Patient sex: M
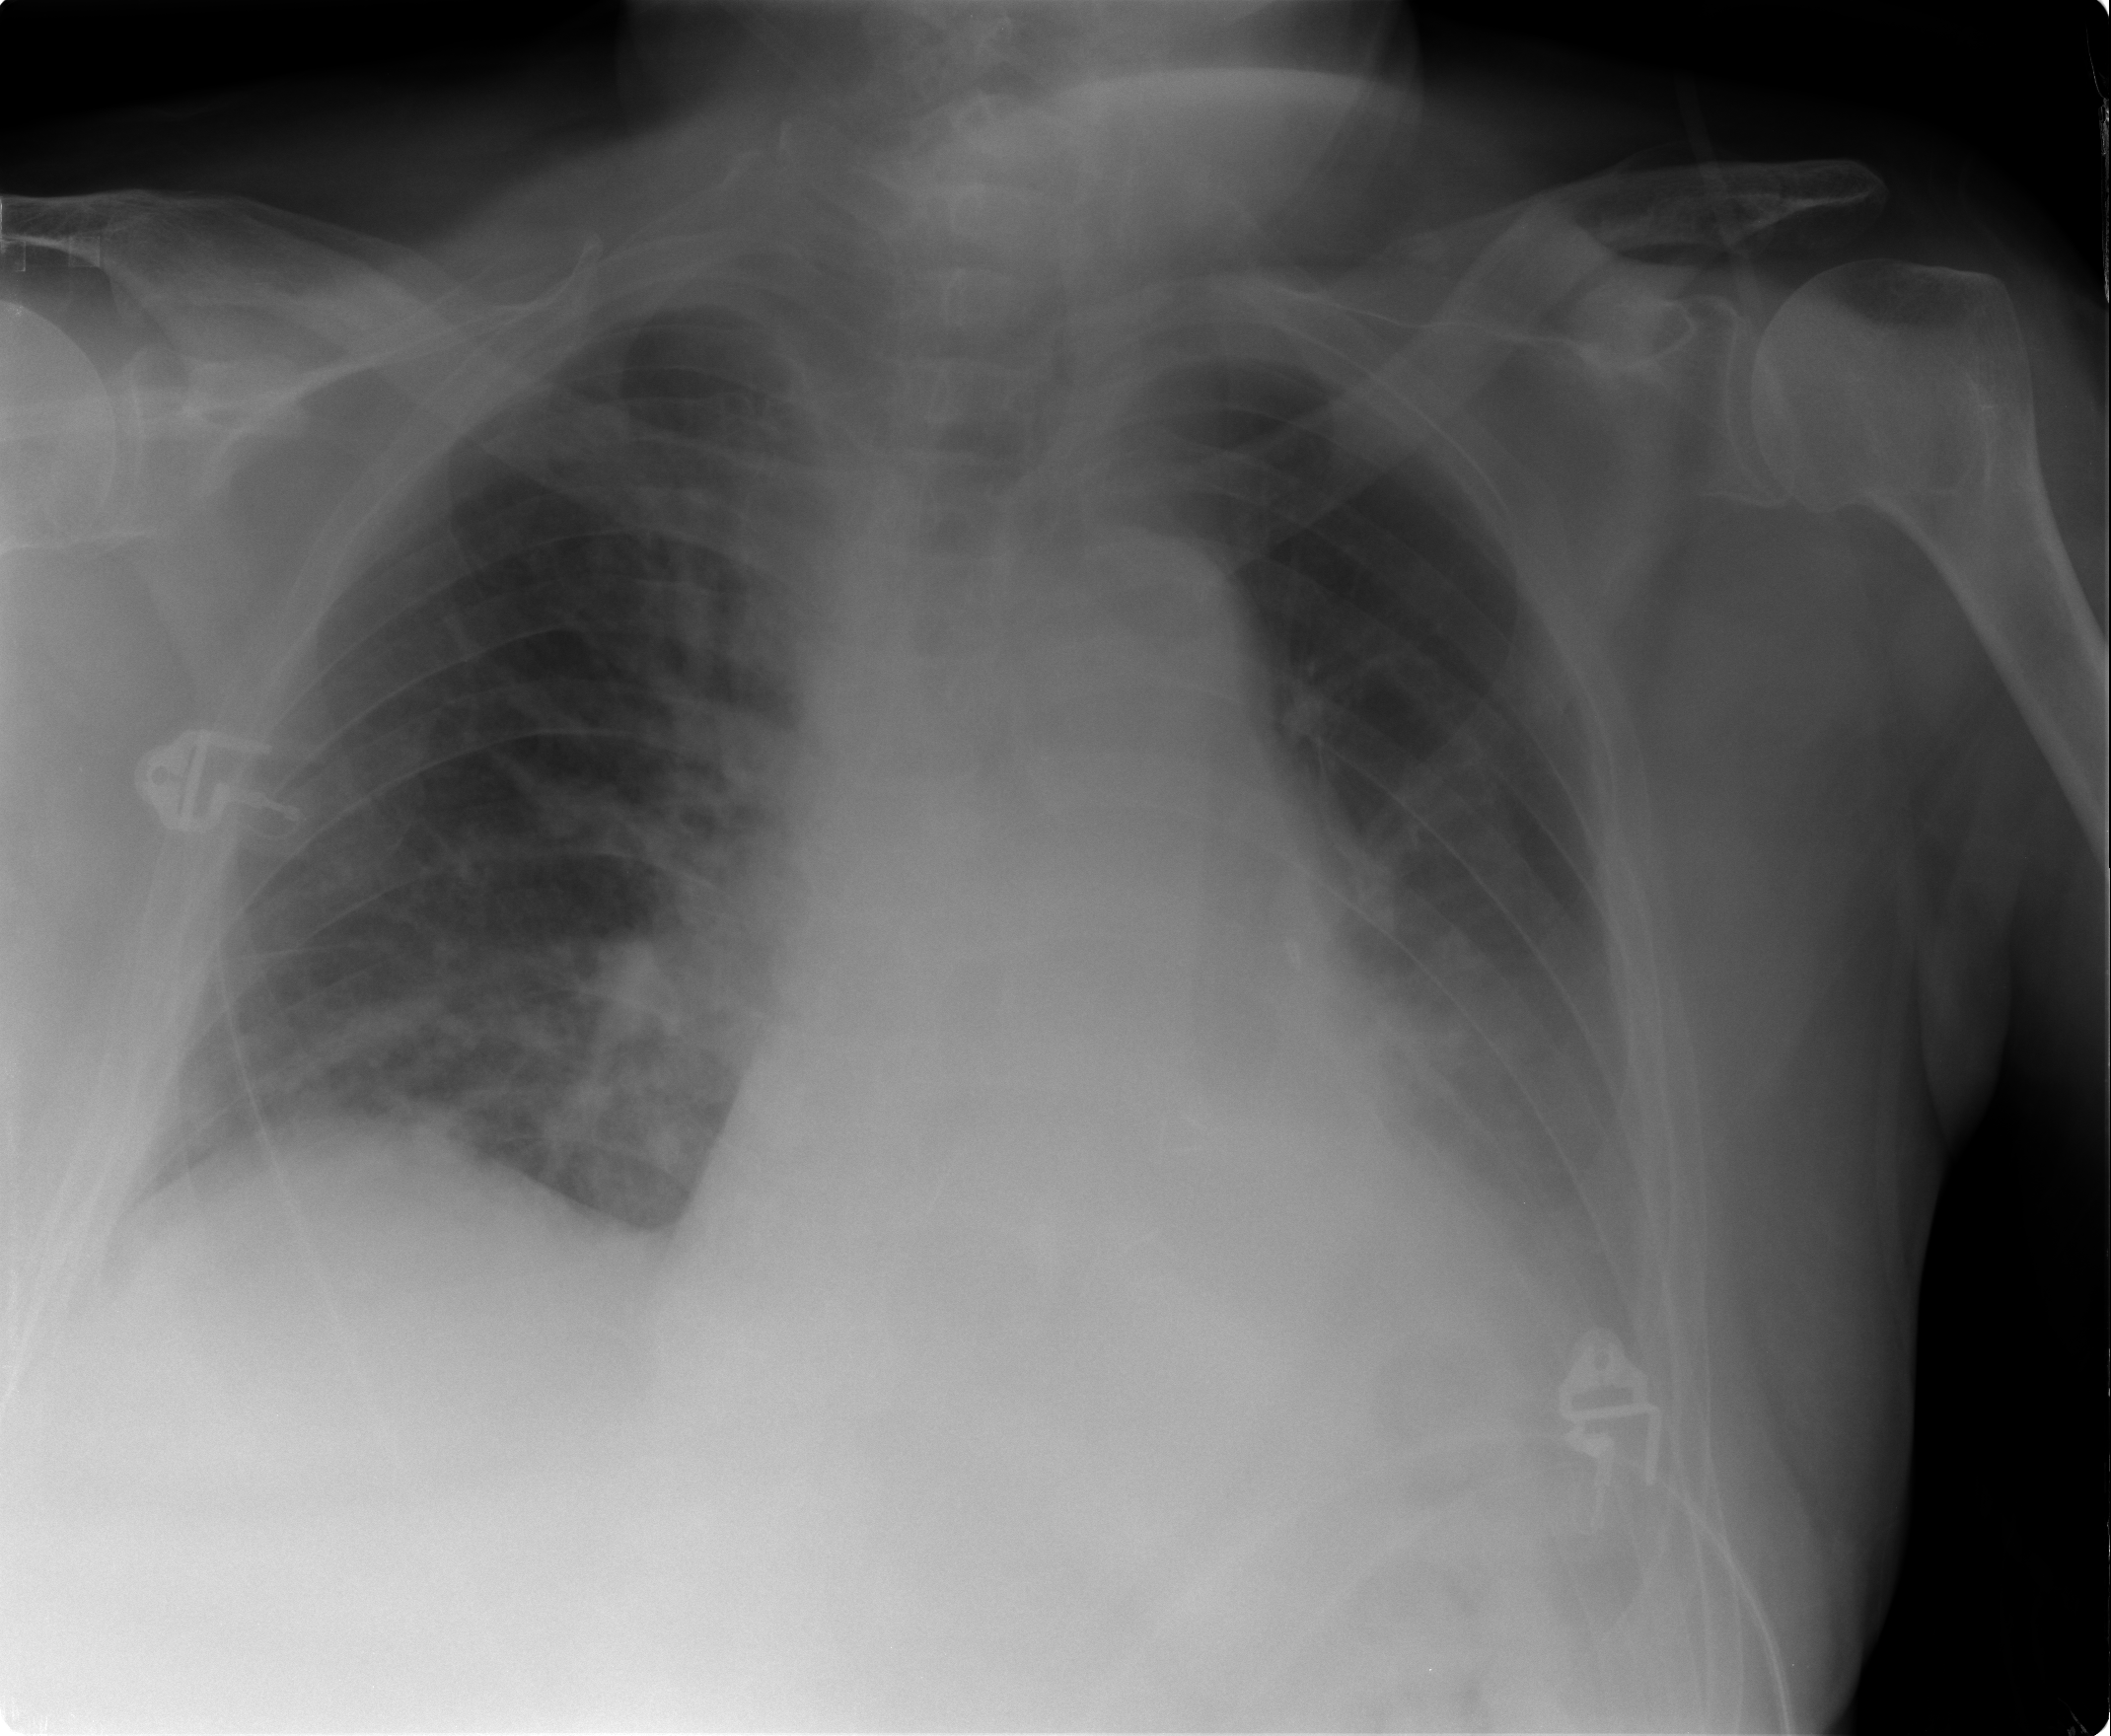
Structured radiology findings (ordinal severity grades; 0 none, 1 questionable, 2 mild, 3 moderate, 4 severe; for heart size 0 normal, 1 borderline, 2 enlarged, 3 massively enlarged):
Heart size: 0
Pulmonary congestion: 0
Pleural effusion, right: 0
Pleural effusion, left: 2
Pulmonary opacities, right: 0
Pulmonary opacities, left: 0
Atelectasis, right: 2
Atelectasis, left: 3